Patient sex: M
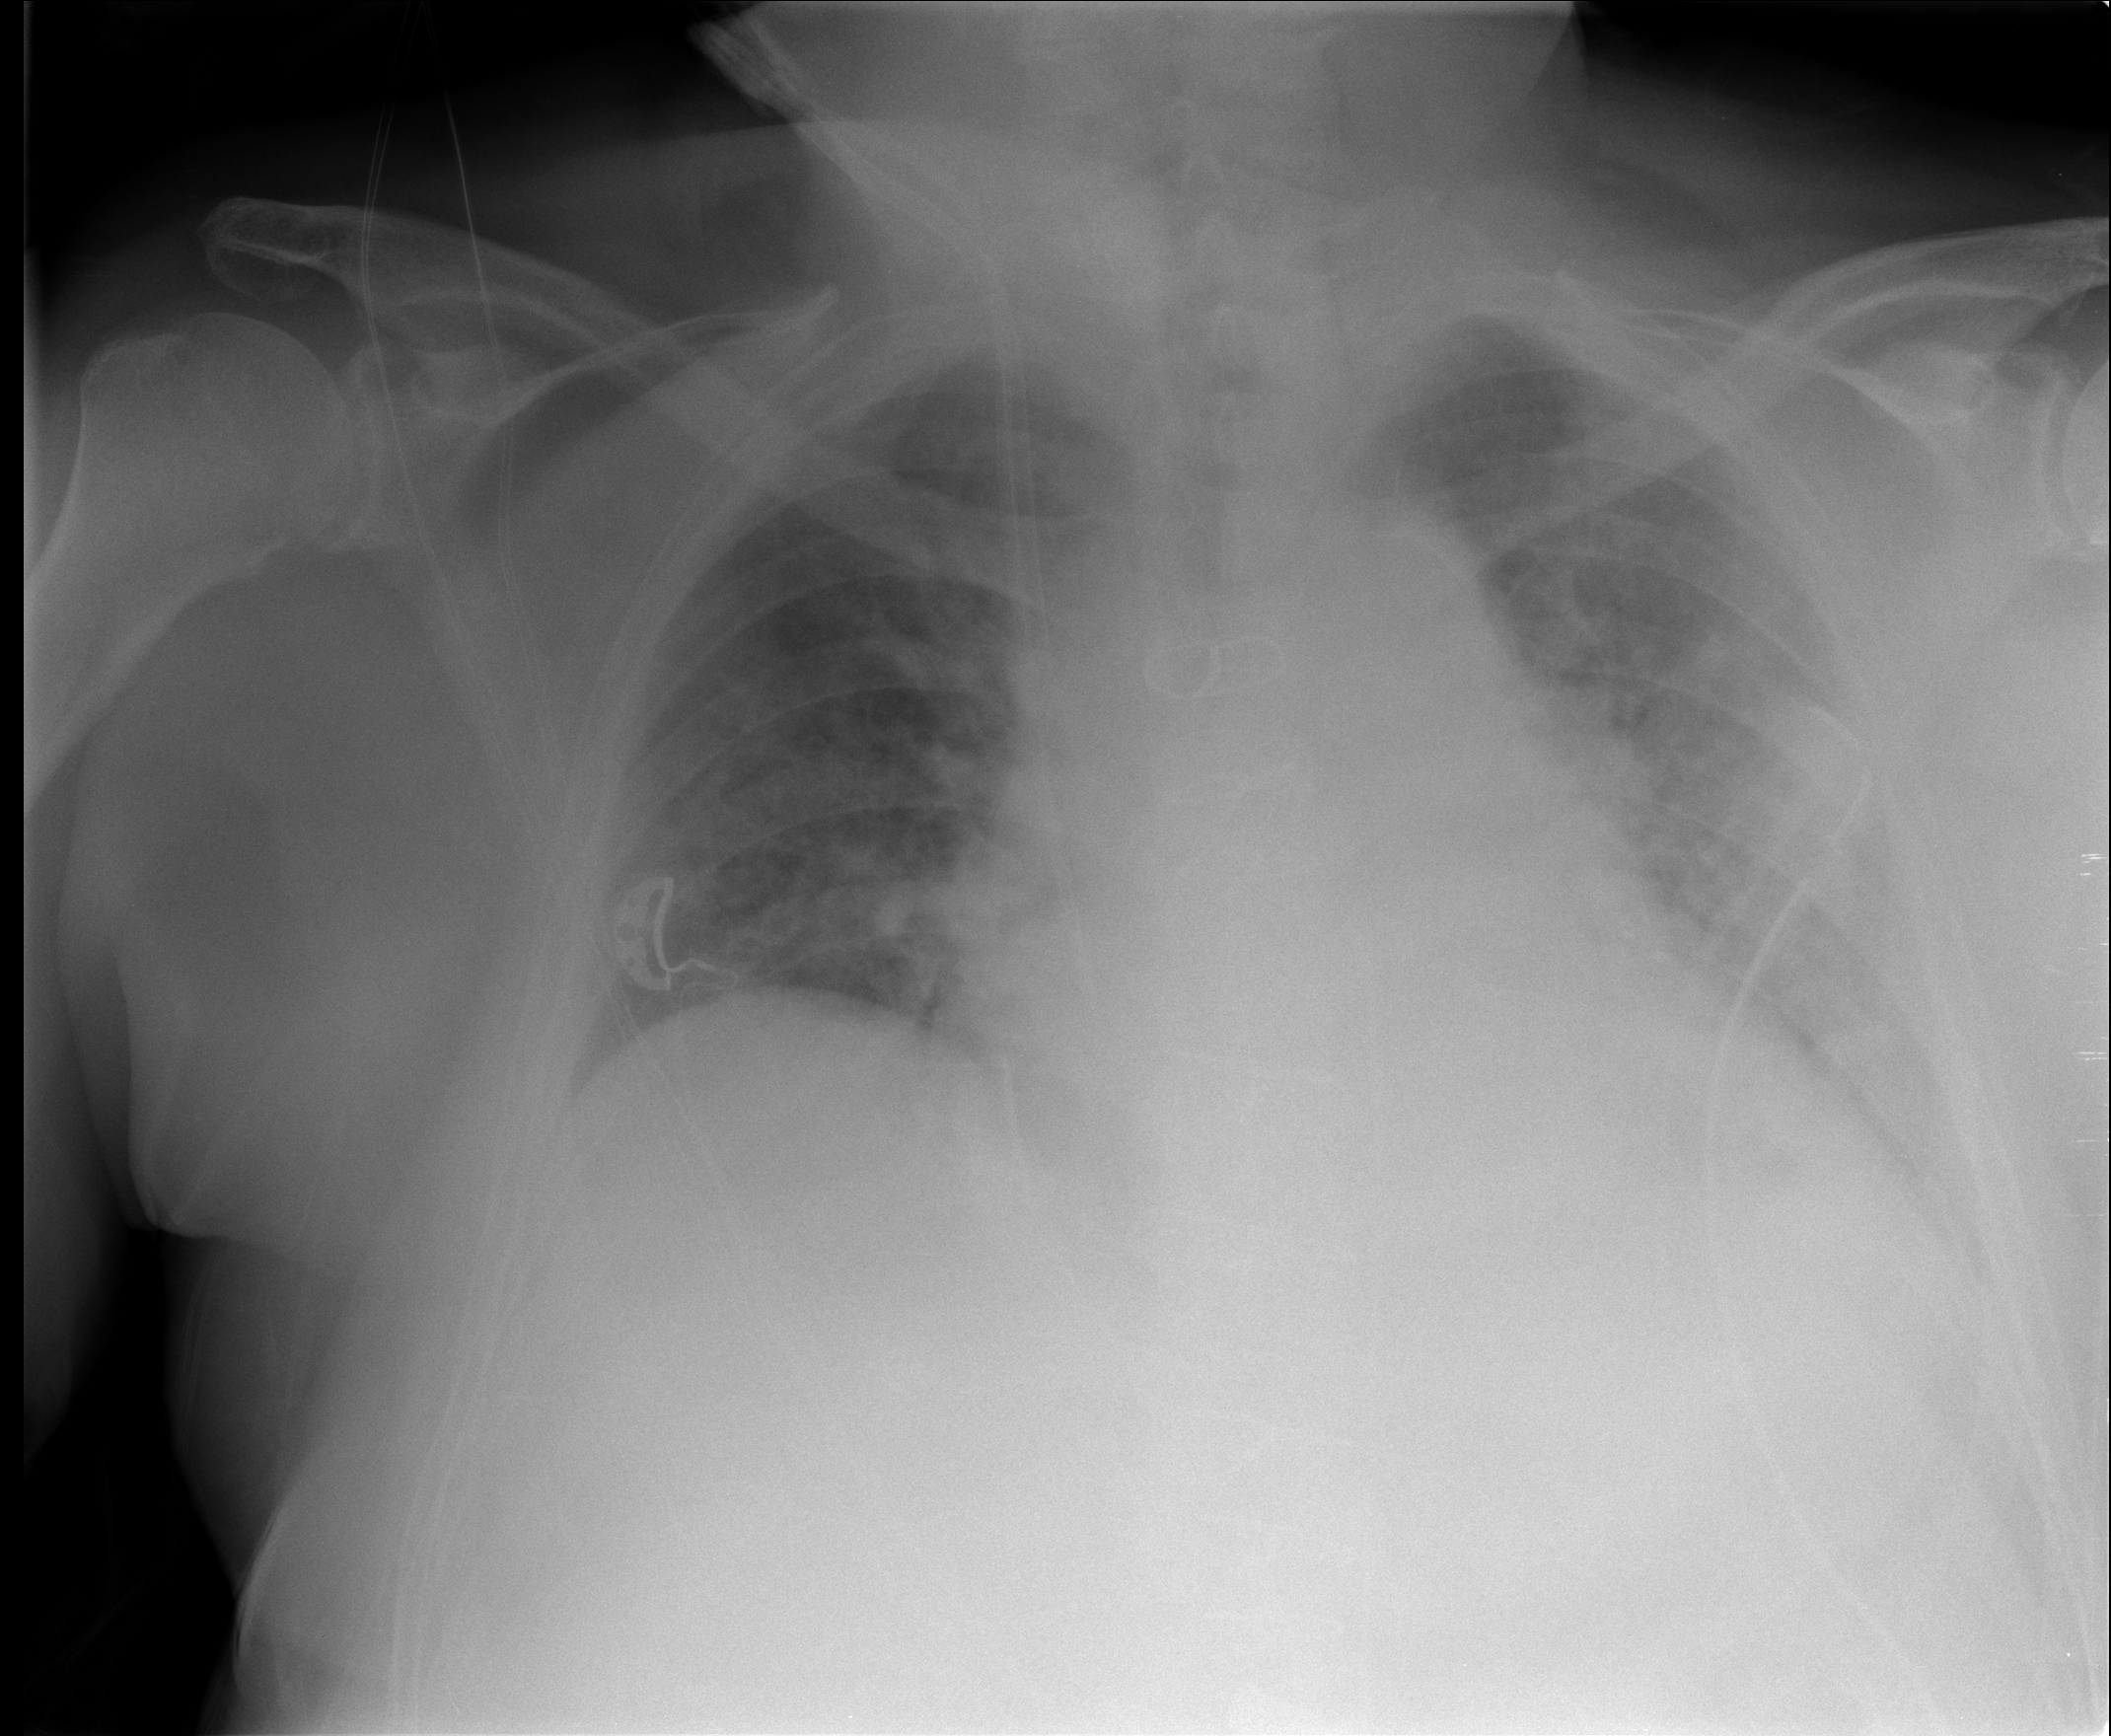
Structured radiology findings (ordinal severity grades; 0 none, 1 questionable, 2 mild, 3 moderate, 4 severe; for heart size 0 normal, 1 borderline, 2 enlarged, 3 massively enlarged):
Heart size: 2
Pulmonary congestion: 2
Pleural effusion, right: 0
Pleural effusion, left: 2
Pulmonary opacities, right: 2
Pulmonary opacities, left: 2
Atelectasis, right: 0
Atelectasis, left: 2